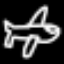
Label: airplane